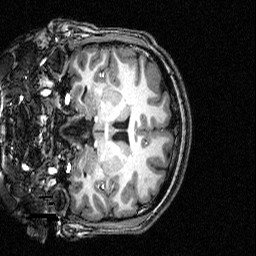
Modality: T1w
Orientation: coronal
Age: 23
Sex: male
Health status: healthy
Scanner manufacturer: siemens
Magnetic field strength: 3 T
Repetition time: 2.5 s
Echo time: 0.00393 s